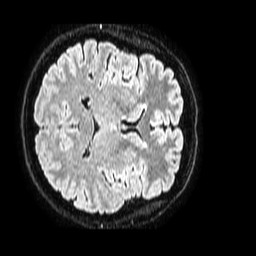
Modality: FLAIR
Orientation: axial
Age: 59
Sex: female
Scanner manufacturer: philips
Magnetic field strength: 1.5 T
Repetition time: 4.8 s
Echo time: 0.3 s